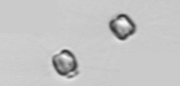
Label: Thalassiosira